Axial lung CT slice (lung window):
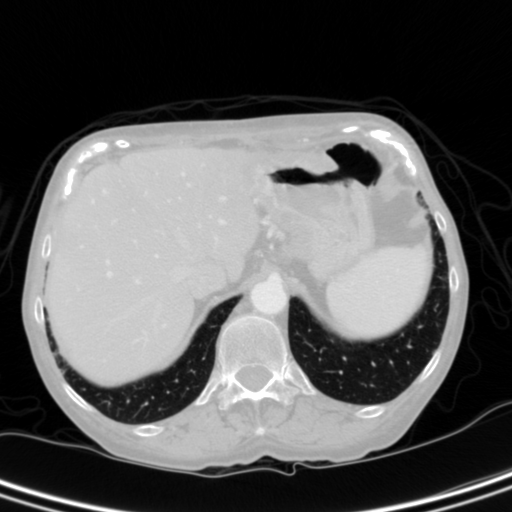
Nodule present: no